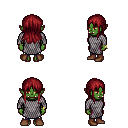
a pixel art fantasy rpg character, female body template, orc, green skin, chain mail, magenta pants, brunette unkempt hairstyle, bracelets, brown shoes, four views (front, back, left, right), 2x2 character sprite sheet, small pixel art, hard edges, no anti-aliasing